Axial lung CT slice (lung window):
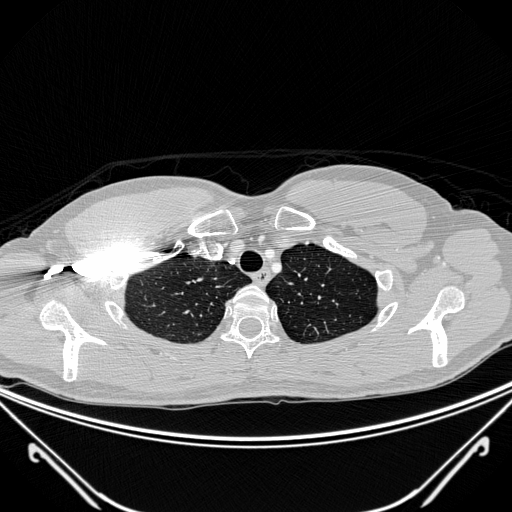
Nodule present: no